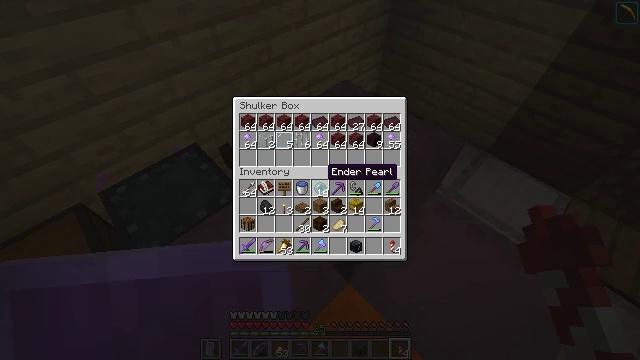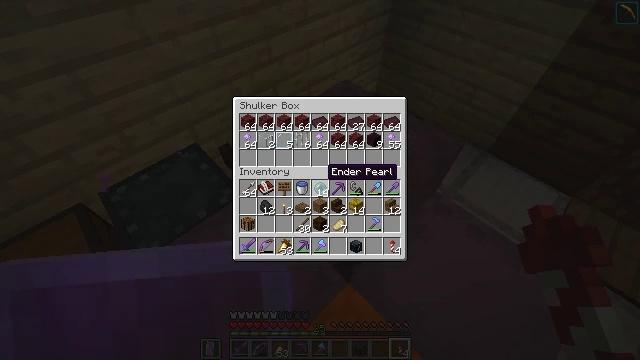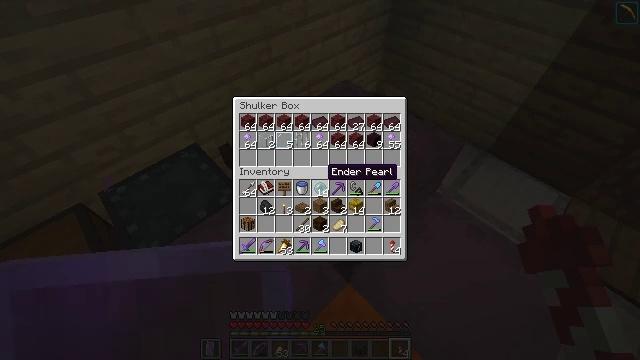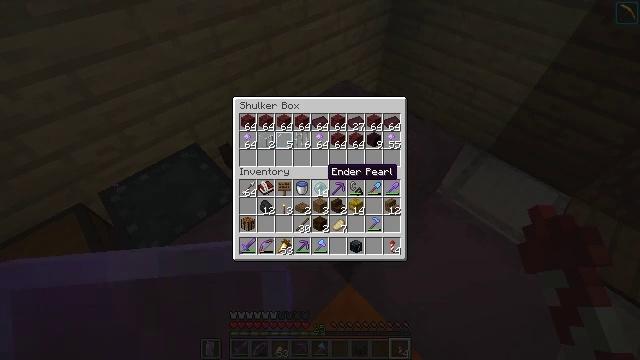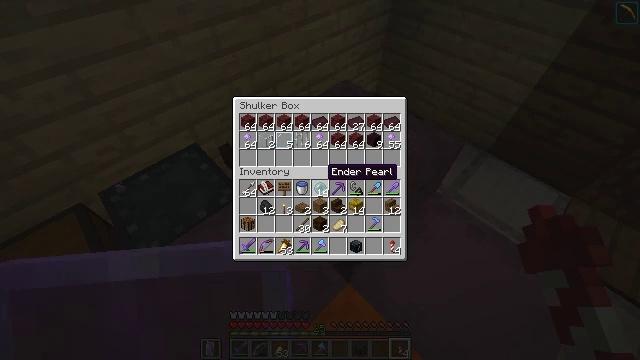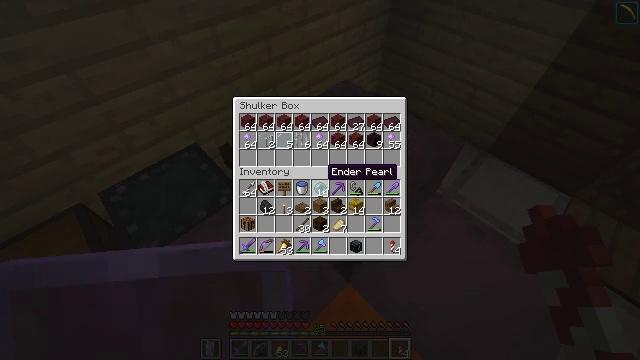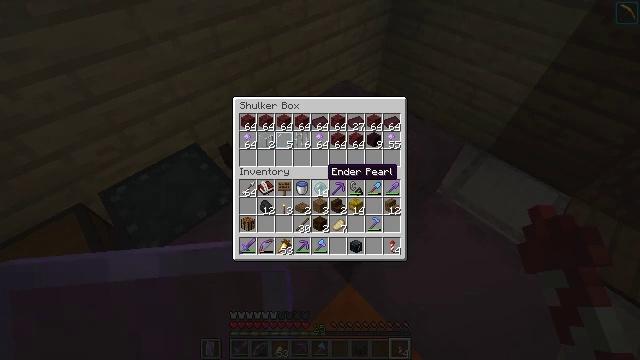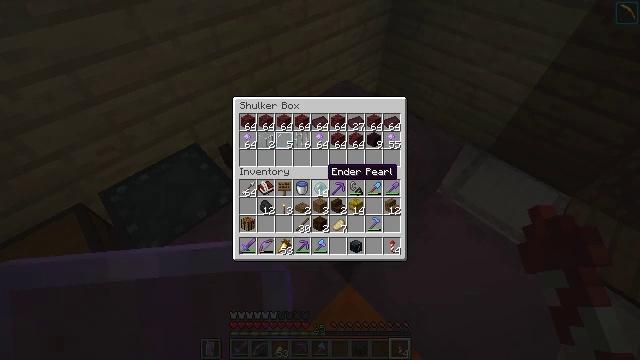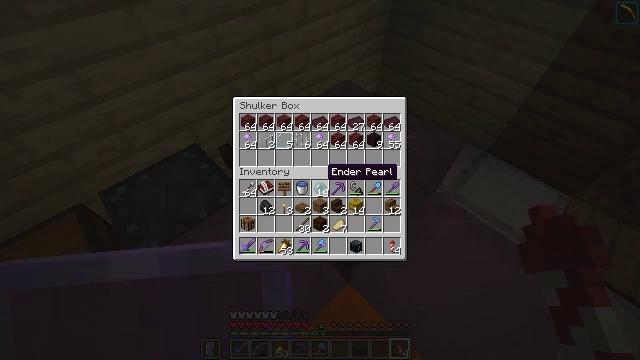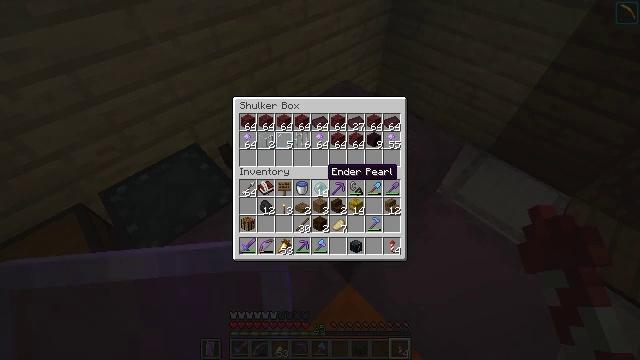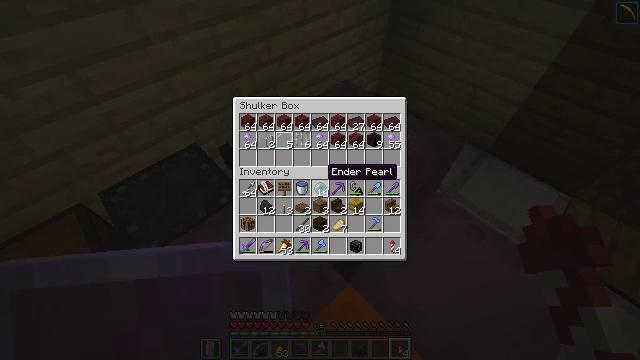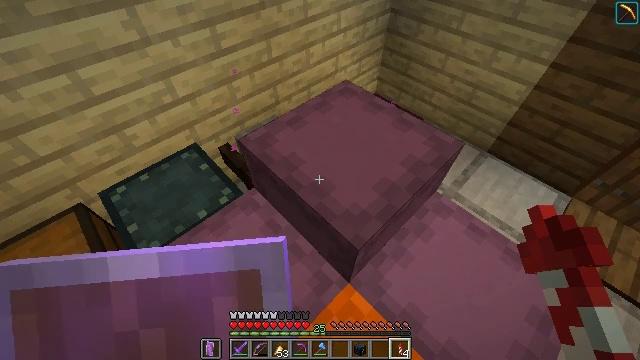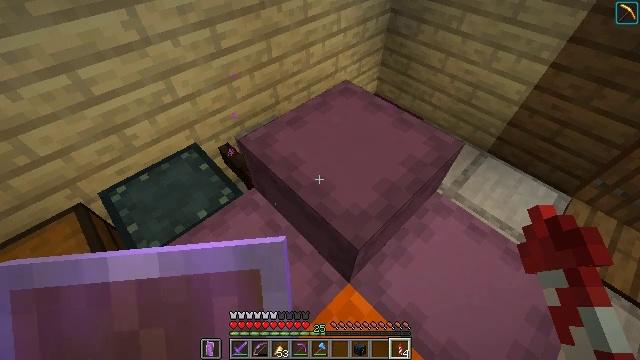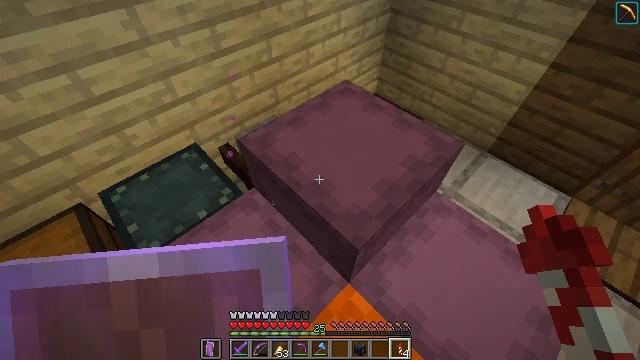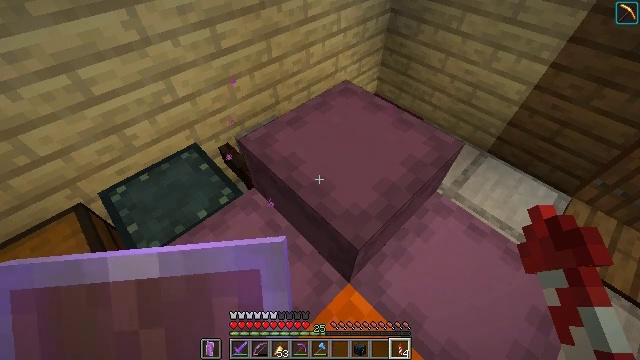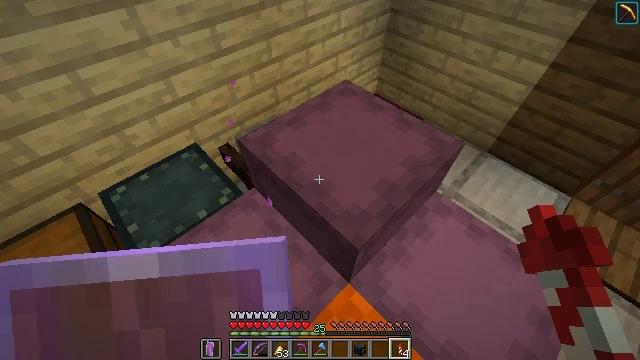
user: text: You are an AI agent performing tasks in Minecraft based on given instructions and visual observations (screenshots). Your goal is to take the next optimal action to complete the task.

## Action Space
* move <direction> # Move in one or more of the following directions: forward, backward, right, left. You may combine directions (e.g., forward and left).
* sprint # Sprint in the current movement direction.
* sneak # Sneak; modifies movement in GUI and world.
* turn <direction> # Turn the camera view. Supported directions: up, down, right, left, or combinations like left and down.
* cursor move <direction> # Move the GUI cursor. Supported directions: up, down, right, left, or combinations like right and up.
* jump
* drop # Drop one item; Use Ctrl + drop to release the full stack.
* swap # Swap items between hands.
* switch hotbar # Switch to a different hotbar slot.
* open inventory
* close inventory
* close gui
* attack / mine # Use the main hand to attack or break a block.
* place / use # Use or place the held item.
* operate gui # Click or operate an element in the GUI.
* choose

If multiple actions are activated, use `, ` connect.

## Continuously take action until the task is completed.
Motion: motion action
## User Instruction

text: Attack the brown shulker box to remove it.
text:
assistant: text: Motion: operate gui
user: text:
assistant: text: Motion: operate gui
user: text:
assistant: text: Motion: operate gui
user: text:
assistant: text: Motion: operate gui
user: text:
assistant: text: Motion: operate gui
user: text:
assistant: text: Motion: operate gui
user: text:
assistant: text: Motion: operate gui
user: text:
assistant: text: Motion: operate gui
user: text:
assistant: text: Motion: operate gui
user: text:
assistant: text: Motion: operate gui
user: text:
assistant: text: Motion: operate gui
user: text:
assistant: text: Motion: attack / mine, close gui
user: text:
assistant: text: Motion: attack / mine
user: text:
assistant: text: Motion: attack / mine
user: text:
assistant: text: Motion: attack / mine
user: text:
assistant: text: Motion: attack / mine
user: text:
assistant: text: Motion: attack / mine
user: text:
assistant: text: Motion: turn left and down, attack / mine
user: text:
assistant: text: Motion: turn left and down, attack / mine
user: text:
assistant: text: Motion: turn left and down, attack / mine
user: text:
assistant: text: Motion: turn left, attack / mine
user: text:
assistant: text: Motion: attack / mine and use / place
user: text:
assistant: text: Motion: attack / mine and use / place
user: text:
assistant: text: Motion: attack / mine
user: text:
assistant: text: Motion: attack / mine
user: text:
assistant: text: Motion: attack / mine
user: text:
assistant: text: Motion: operate gui, open gui
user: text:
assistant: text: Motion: operate gui
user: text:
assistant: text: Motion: operate gui
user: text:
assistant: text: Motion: operate gui